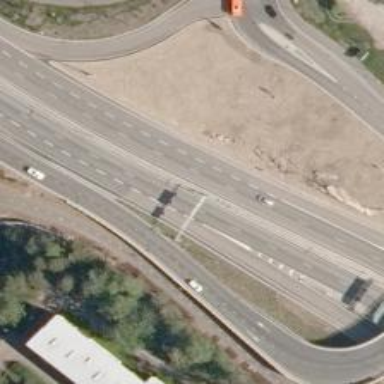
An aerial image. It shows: Motorway junction.